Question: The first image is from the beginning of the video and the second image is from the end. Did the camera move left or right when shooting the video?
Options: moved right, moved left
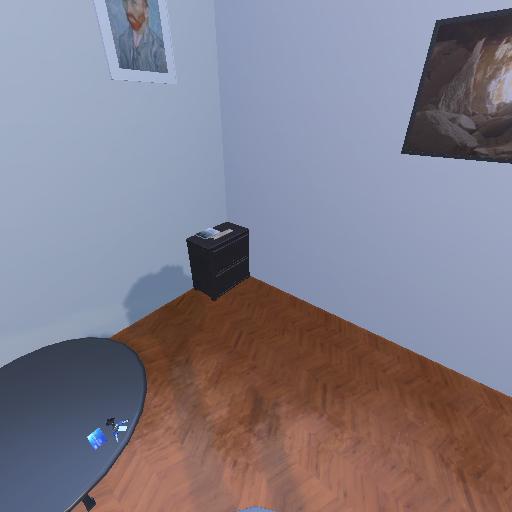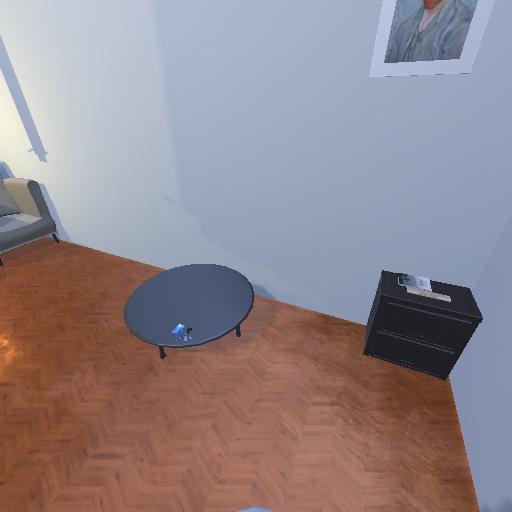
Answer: moved right